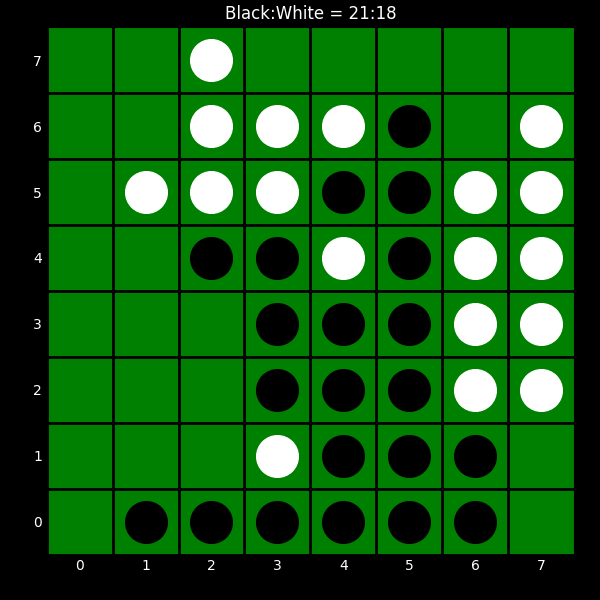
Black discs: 21
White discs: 18